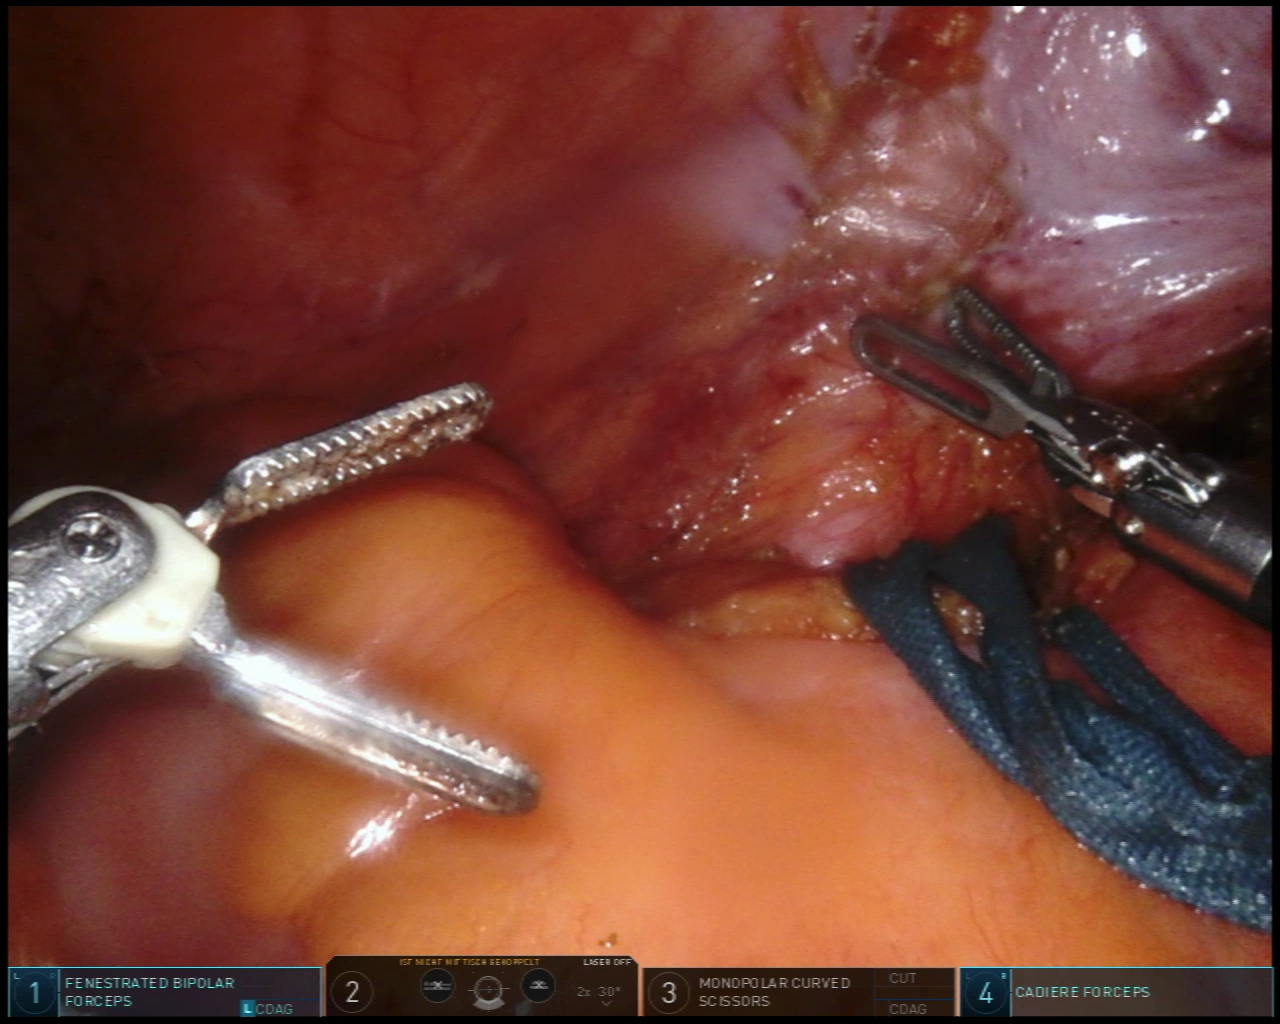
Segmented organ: ureter
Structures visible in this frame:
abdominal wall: yes
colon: yes
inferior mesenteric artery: no
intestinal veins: no
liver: no
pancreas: no
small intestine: no
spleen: no
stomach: no
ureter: yes
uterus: no
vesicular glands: no